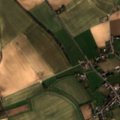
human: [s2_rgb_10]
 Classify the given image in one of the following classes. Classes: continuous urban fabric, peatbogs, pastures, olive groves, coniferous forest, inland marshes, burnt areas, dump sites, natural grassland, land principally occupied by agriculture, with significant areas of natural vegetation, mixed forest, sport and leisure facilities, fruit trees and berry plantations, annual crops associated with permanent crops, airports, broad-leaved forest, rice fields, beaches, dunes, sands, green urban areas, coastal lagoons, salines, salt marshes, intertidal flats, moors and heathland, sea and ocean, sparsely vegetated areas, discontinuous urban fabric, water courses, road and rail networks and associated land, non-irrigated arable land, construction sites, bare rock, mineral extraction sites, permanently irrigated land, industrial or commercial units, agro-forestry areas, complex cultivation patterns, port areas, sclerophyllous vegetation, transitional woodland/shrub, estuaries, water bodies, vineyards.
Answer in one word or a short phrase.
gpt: discontinuous urban fabric, non-irrigated arable land, pastures, complex cultivation patterns, mixed forest